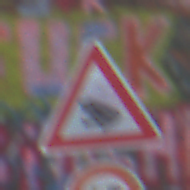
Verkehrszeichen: AmphibienwanderungRechts
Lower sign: Geschwindigkeit40
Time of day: MorningAfternoon
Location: Outdoor (Suburban)
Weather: Overcast
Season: NotSpecified
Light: Natural